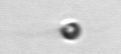
Label: flagellate